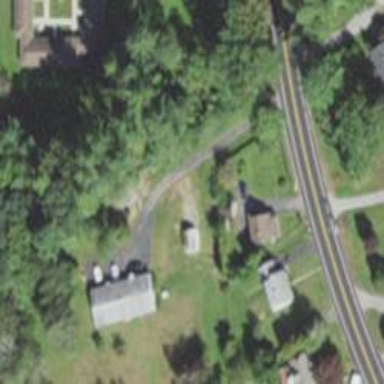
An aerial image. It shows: Residential driveway used as service road.